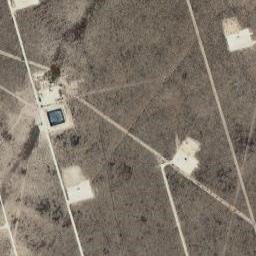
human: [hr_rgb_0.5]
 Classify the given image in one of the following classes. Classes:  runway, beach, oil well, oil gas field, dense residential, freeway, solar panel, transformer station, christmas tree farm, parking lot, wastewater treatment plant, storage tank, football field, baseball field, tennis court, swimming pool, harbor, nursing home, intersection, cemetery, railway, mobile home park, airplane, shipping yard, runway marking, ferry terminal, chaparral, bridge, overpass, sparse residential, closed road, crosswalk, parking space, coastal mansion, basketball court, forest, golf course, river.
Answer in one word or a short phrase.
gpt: oil gas field